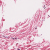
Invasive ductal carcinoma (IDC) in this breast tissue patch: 0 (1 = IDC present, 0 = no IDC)